Question: I am creating a news app that has title, description, video and details.
this is displayed on UIViewCell on TableView, when a user clicks on that
particular cell, corresponding news is displayed as shown below
'''
- (void)tableView:(UITableView *)tableView didSelectRowAtIndexPath:(NSIndexPath *)indexPath {
NewsViewController *newsdetail = [[NewsViewController alloc] initWithNibName:@"NewsDetailView" bundle:nil];
self.newsdetails = detail;
[detail release];
newsdetails.title = [NSString stringWithFormat:@"%@",[titleData objectAtIndex:indexPath.row]];
newsdetails.itemID = [NSString stringWithFormat:@"%@",[NewsIds objectAtIndex:indexPath.row]];
[self.navigationController pushViewController:newsdetails animated:YES];
}
'''
The variables (which hold JSON data) are properly defined in NewsViewController and synthesised as follows
'''
NSMutableArray *NewsIds;
NSMutableArray *titleData;
NSMutableArray *descriptionData; etc
'''

Now, what I want is to add a video button as shown on the storyboard, so that a user can click it and be able to see details of corresponding video through modal /popup
any suggestions or help?
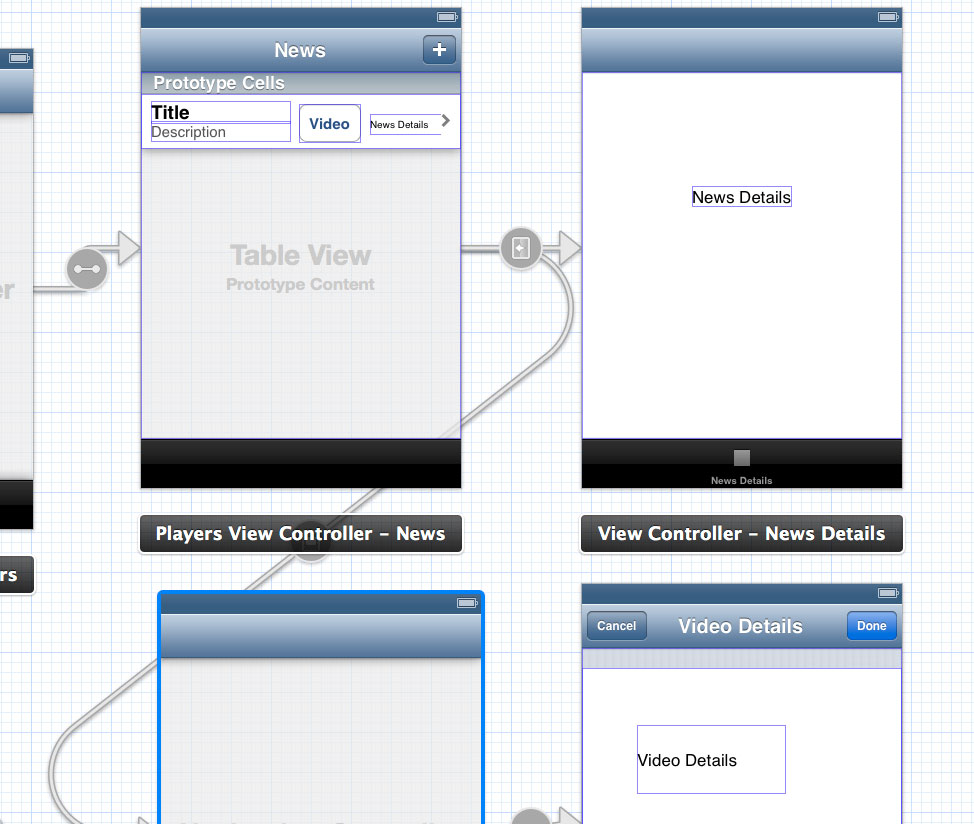
Answer: In the Storyboard, just use an Action segue on the UIButton and select modal. Control Drag from the button to the Video Details VC. Give that segue a name, let's say
'''
playVideo
'''
Then inside the prepareForSegue method in your PlayersViewController.m you just add this:
'''
- (void)prepareForSegue:(UIStoryboardSegue *)segue sender:(id)sender
{
if ([segue.identifier isEqualToString:@"playVideo"]) {
// set properties on your destinationVieController to pass the data you need
}
}
'''
Also use unwind segues on the buttons 'Cancel' and 'Done' in your destination VC to return to the previous TVC. Alternatively you could also use dismissViewControllerAnimated: that will be passed to the calling VC.